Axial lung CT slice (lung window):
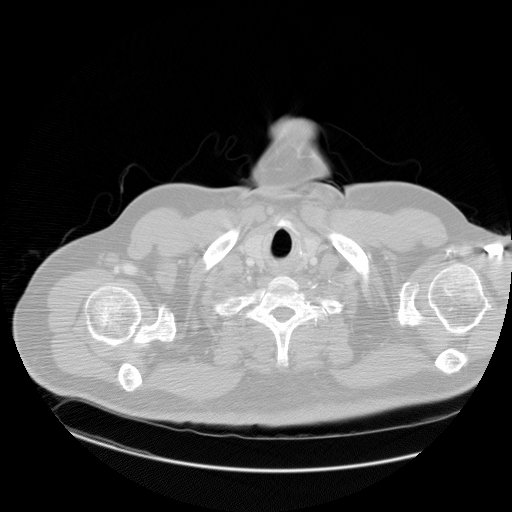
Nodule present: no